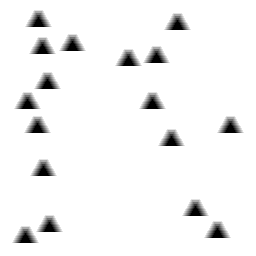
Squares: 0
Triangles: 17
Stars: 0
Total shapes: 17